Interaction volume radius: 10 \u00c5
Interaction volume height: 15 \u00c5
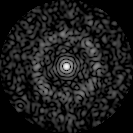
Disorder parameter: 0.85